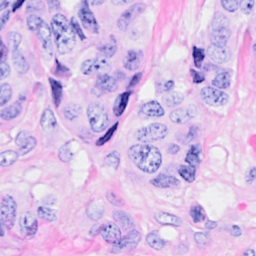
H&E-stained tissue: Breast